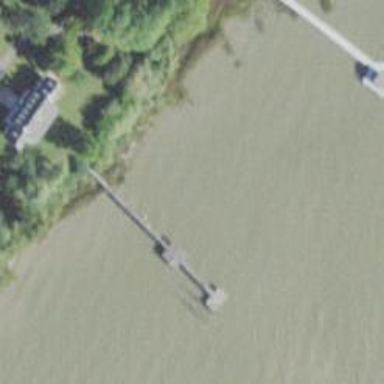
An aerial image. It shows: Man-made pier.